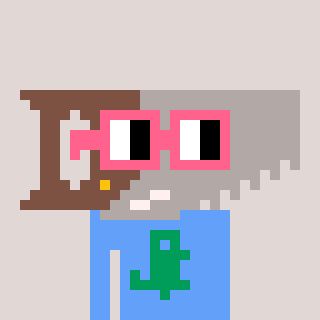
a pixel art character with square pink glasses, a saw-shaped head and a blue-colored body on a warm background